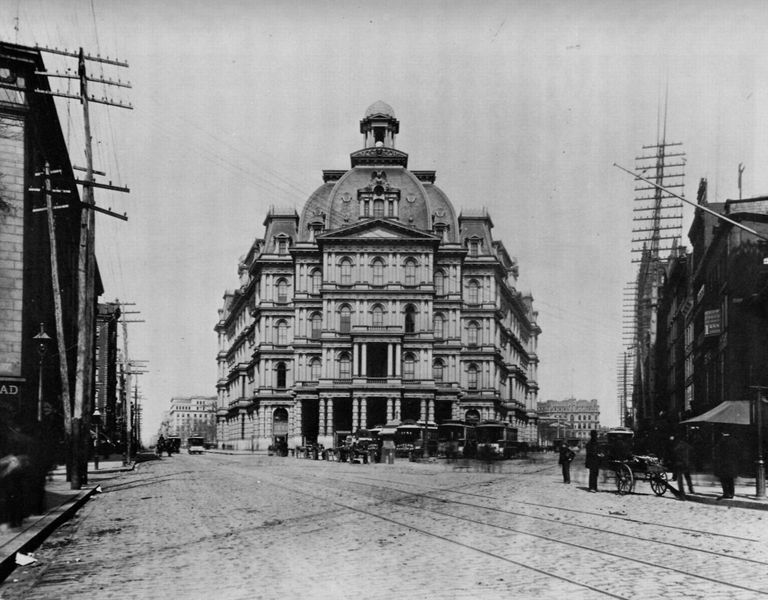
Titel: Altes Postamt
Künstler: Amerikanischer Photograph
Schlagwörter: himmel, mann, schatten, weiß, menschen, stadt, fenster, frau, grau, hut, jahrhundertwende, männer, schwarz, strasse, säulen, dach, gebäude, haus, mütze, häuser, front, esel, karren, pferd, pferde, rund, räder, turm, balkon, ecke, fassade, fassaden, pflaster, mast, dächer, giebel, droschke, kutsche, auto, rad, kuppel, masten, warten, foto, fotografie, photographie, stadtansicht, straßen, wei, eingang, eckhaus, gehsteig, glockenturm, türmchen, balustrade, strommast, kreuzung, schwarz weiss, gehweg, kopfsteinpflaster, buchstaben, kutscher, topografie, photo, gesims, glocke, eck, portikus, gleise, haltestelle, schienen, tempel, automobil, strassenecke, geschoss, fesnter, markise, antenne, hausfassade, häuserzeile, straßenbahn, drähte, leitungen, stromleitungen, strommasten, telefonmasten, telefonmast, hochspannung, kaufhaus, eingagn, schwary, müll, bus, leitung, manieristisch, strassenschlucht, fray, autobus, apier, autobusse, elektromasten, hochspannungsmasten, hochspanungsleitung, schwarz wei, stcokwerke, strasenbahnschienen, straßenbahnschienen, telegrafenleitungen, trambahngleise, vordache